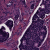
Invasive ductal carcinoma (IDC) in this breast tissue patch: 0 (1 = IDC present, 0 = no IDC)